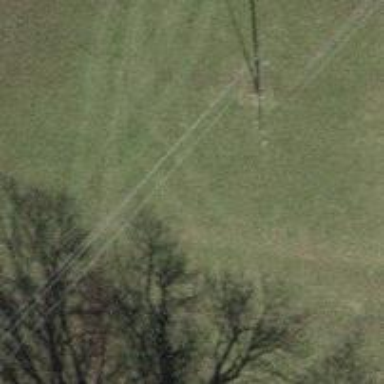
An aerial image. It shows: Power pole.